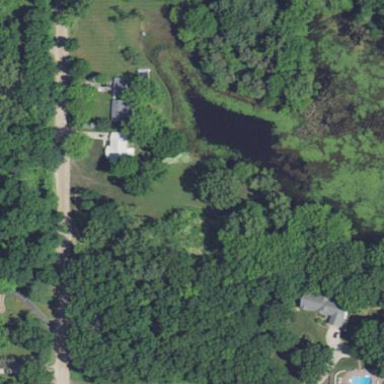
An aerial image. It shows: Pond surrounded by natural water.